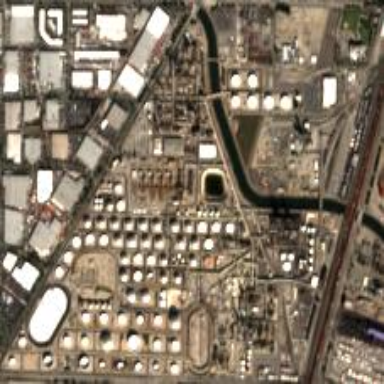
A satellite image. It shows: Industrial area dedicated to oil-related activities.